Question: ()
OpenGL Cocoa/OSX Desktop ap targeting 10.8+
I have a situation where I am receiving an NSImage object once per frame and would like to convert it to an openGL texture (it is a video frame from an IPCamera). From SO and the internet, the most helpful utility method I could find for converting NSImage to glTexture is the code below.
While this is fine for occasional (IE Loading) situations, it is a massive performance hog and terrible to run once per frame. I have profiled the code and narrowed the bottleneck to two calls. Together these calls account for nearly two thirds of the running time of my entire application.
1. The bitmaprep creation NSBitmapImageRep *bitmap = [[NSBitmapImageRep alloc] initWithData:[inputImage TIFFRepresentation]];
Thinking that the problem was perhaps in the way I was getting the bitmap, and because I've heard bad things performance wise about TIFFRepresentation, I tried this instead, which is indeed faster, but only a little and also introduced some odd color-shifting (everything looks red): NSRect rect = NSMakeRect(0, 0, inputImage.size.width, inputImage.size.height);
CGImageRef cgImage = [inputImage CGImageForProposedRect:&rect context:[NSGraphicsContext currentContext] hints:nil];
NSBitmapImageRep *bitmap = [[NSBitmapImageRep alloc] initWithCGImage:cgImage];
2. The glTexImage2D call (I have no idea how to improve this.)
How can I make the method below more efficient?
Alternatively, tell me I'm doing it wrong and I should look elsewhere? The frames are coming in as MJPEG, so I could potentially use the NSData before it's converted to NSImage. However, it's jpeg encoded so I'd have to deal with that. I also actually want the NSImage object for another part of the application.
'''
-(void)loadNSImage:(NSImage*)inputImage intoTexture:(GLuint)glTexture{
// If we are passed an empty image, just quit
if (inputImage == nil){
//NSLog(@"LOADTEXTUREFROMNSIMAGE: Error: you called me with an empty image!");
return;
}
// We need to save and restore the pixel state
[self GLpushPixelState];
glEnable(GL_TEXTURE_2D);
glBindTexture(GL_TEXTURE_2D, glTexture);
// Aquire and flip the data
NSSize imageSize = inputImage.size;
if (![inputImage isFlipped]) {
NSImage *drawImage = [[NSImage alloc] initWithSize:imageSize];
NSAffineTransform *transform = [NSAffineTransform transform];
[drawImage lockFocus];
[transform translateXBy:0 yBy:imageSize.height];
[transform scaleXBy:1 yBy:-1];
[transform concat];
[inputImage drawAtPoint:NSZeroPoint
fromRect:(NSRect){NSZeroPoint, imageSize}
operation:NSCompositeCopy
fraction:1];
[drawImage unlockFocus];
inputImage = drawImage;
}
NSBitmapImageRep *bitmap = [[NSBitmapImageRep alloc] initWithData:[inputImage TIFFRepresentation]];
// Now make a texture out of the bitmap data
// Set proper unpacking row length for bitmap.
glPixelStorei(GL_UNPACK_ROW_LENGTH, (GLint)[bitmap pixelsWide]);
// Set byte aligned unpacking (needed for 3 byte per pixel bitmaps).
glPixelStorei(GL_UNPACK_ALIGNMENT, 1);
glTexParameteri(GL_TEXTURE_2D, GL_TEXTURE_MIN_FILTER, GL_LINEAR);
glTexParameteri(GL_TEXTURE_2D, GL_TEXTURE_MAG_FILTER, GL_LINEAR);
glTexParameteri(GL_TEXTURE_2D, GL_TEXTURE_WRAP_S, GL_REPEAT);
glTexParameteri(GL_TEXTURE_2D, GL_TEXTURE_WRAP_T, GL_REPEAT);
NSInteger samplesPerPixel = [bitmap samplesPerPixel];
// Nonplanar, RGB 24 bit bitmap, or RGBA 32 bit bitmap.
if(![bitmap isPlanar] && (samplesPerPixel == 3 || samplesPerPixel == 4)) {
// Create one OpenGL texture
// FIXME: Very slow
glTexImage2D(GL_TEXTURE_2D, 0,
GL_RGBA,//samplesPerPixel == 4 ? GL_RGBA8 : GL_RGB8,
(GLint)[bitmap pixelsWide],
(GLint)[bitmap pixelsHigh],
0,
GL_RGBA,//samplesPerPixel == 4 ? GL_RGBA : GL_RGB,
GL_UNSIGNED_BYTE,
[bitmap bitmapData]);
glTexParameteri(GL_TEXTURE_2D, GL_TEXTURE_MAG_FILTER, GL_NEAREST);
glTexParameteri(GL_TEXTURE_2D, GL_TEXTURE_MIN_FILTER, GL_NEAREST);
glTexParameteri(GL_TEXTURE_2D, GL_TEXTURE_WRAP_S, GL_CLAMP);
glTexParameteri(GL_TEXTURE_2D, GL_TEXTURE_WRAP_T, GL_CLAMP);
}else{
[[NSException exceptionWithName:@"ImageFormat" reason:@"Unsupported image format" userInfo:nil] raise];
}
[self GLpopPixelState];
}
'''
## Screenshot of the profile:

# Update
Based on Brad's comments below, I decided to look at simply bypassing NSImage. In my particular case I was able to get access to the JPG data as an NSData object prior to it being converted into an NSImage and so this worked great:
'''
[NSBitmapImageRep imageRepWithData: imgData];
'''
Using more or less the same method above but starting directly with the bitmap rep, CPU usage fell from 80% to 20% and I'm satisfied with the speed. I have a solution for my ap.
I would still like to know if there is an answer to my original question or if it's best to just accept this as an object lesson in what to avoid. Finally I'm still wondering if it's possible to improve the load time on the glTexImage2D call - although it's now well within the realm of reasonable, it still profiles as taking up 99% of the load of the method (but maybe that's ok.)
===========
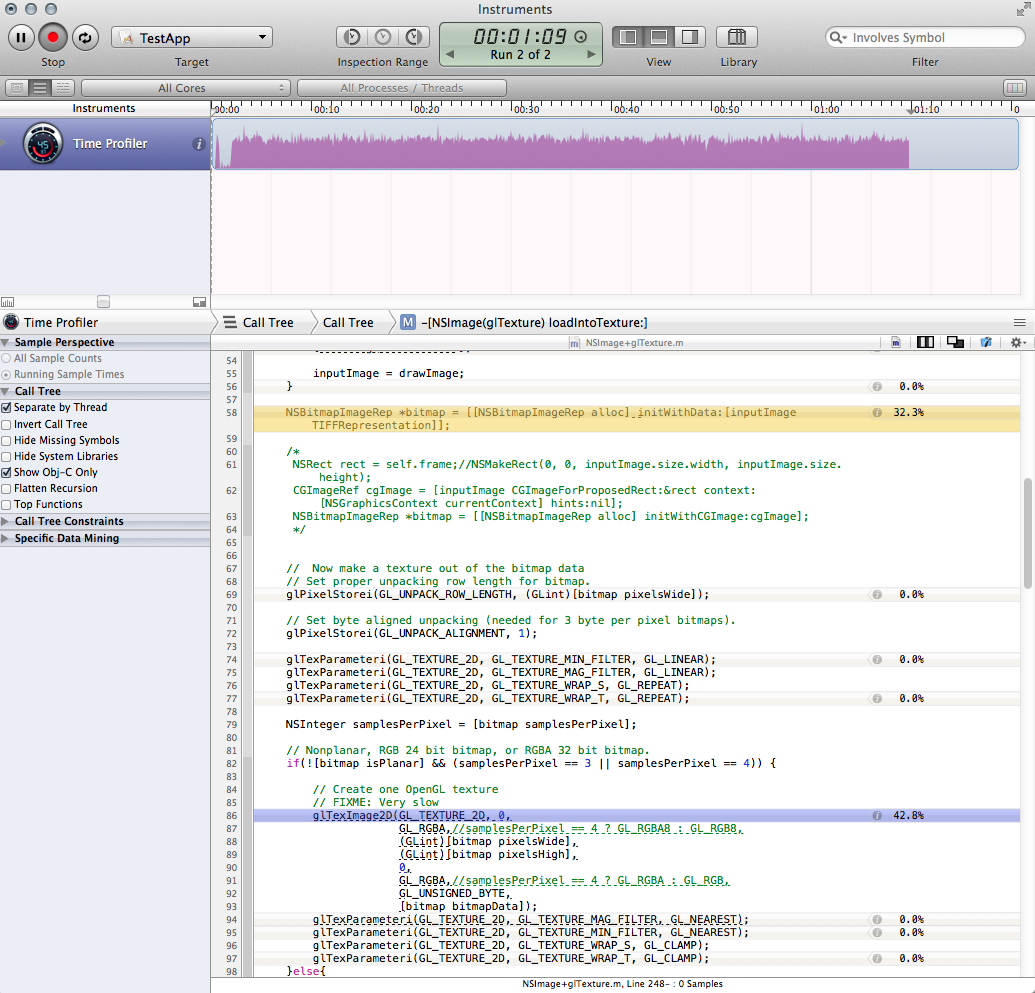
Answer: Depending on how your data is coming in, you could use a Pixel Buffer Object (PBO), which will use DMA when uploading the texture (avoiding the CPU), whereas a random pointer will be copied using memcpy (using the CPU).
Apple describe how to do this here: <URL>
Basically a PBO gives you a chunk of memory that OpenGL can DMA, so use it to allocate the momory into which you copy your decompressed frames, then draw by binding the buffer and calling glTexSubImage2D with nil as the memory reference.
This does rely on you being able to take your incoming data straight into the PBO - otherwise you'll still need to memcpy to the PBO, losing any benefit it could bring.